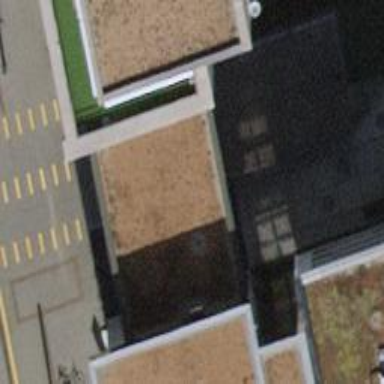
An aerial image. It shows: Path leading through building passage tunnel.